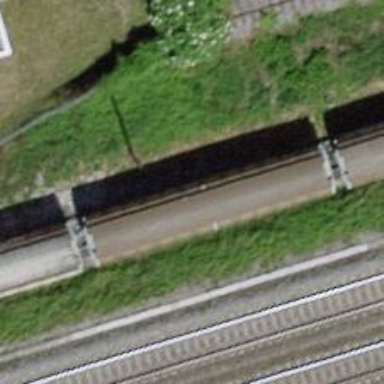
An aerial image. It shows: Single railway spur track.